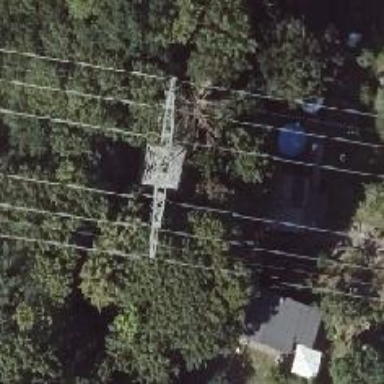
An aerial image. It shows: Power line in the image.